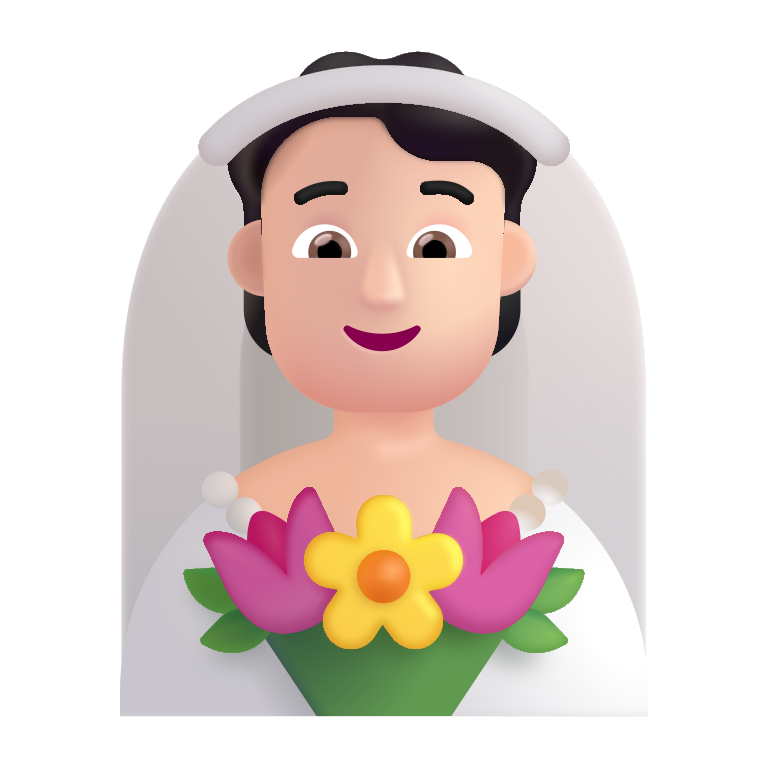
person with veil color light